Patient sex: F
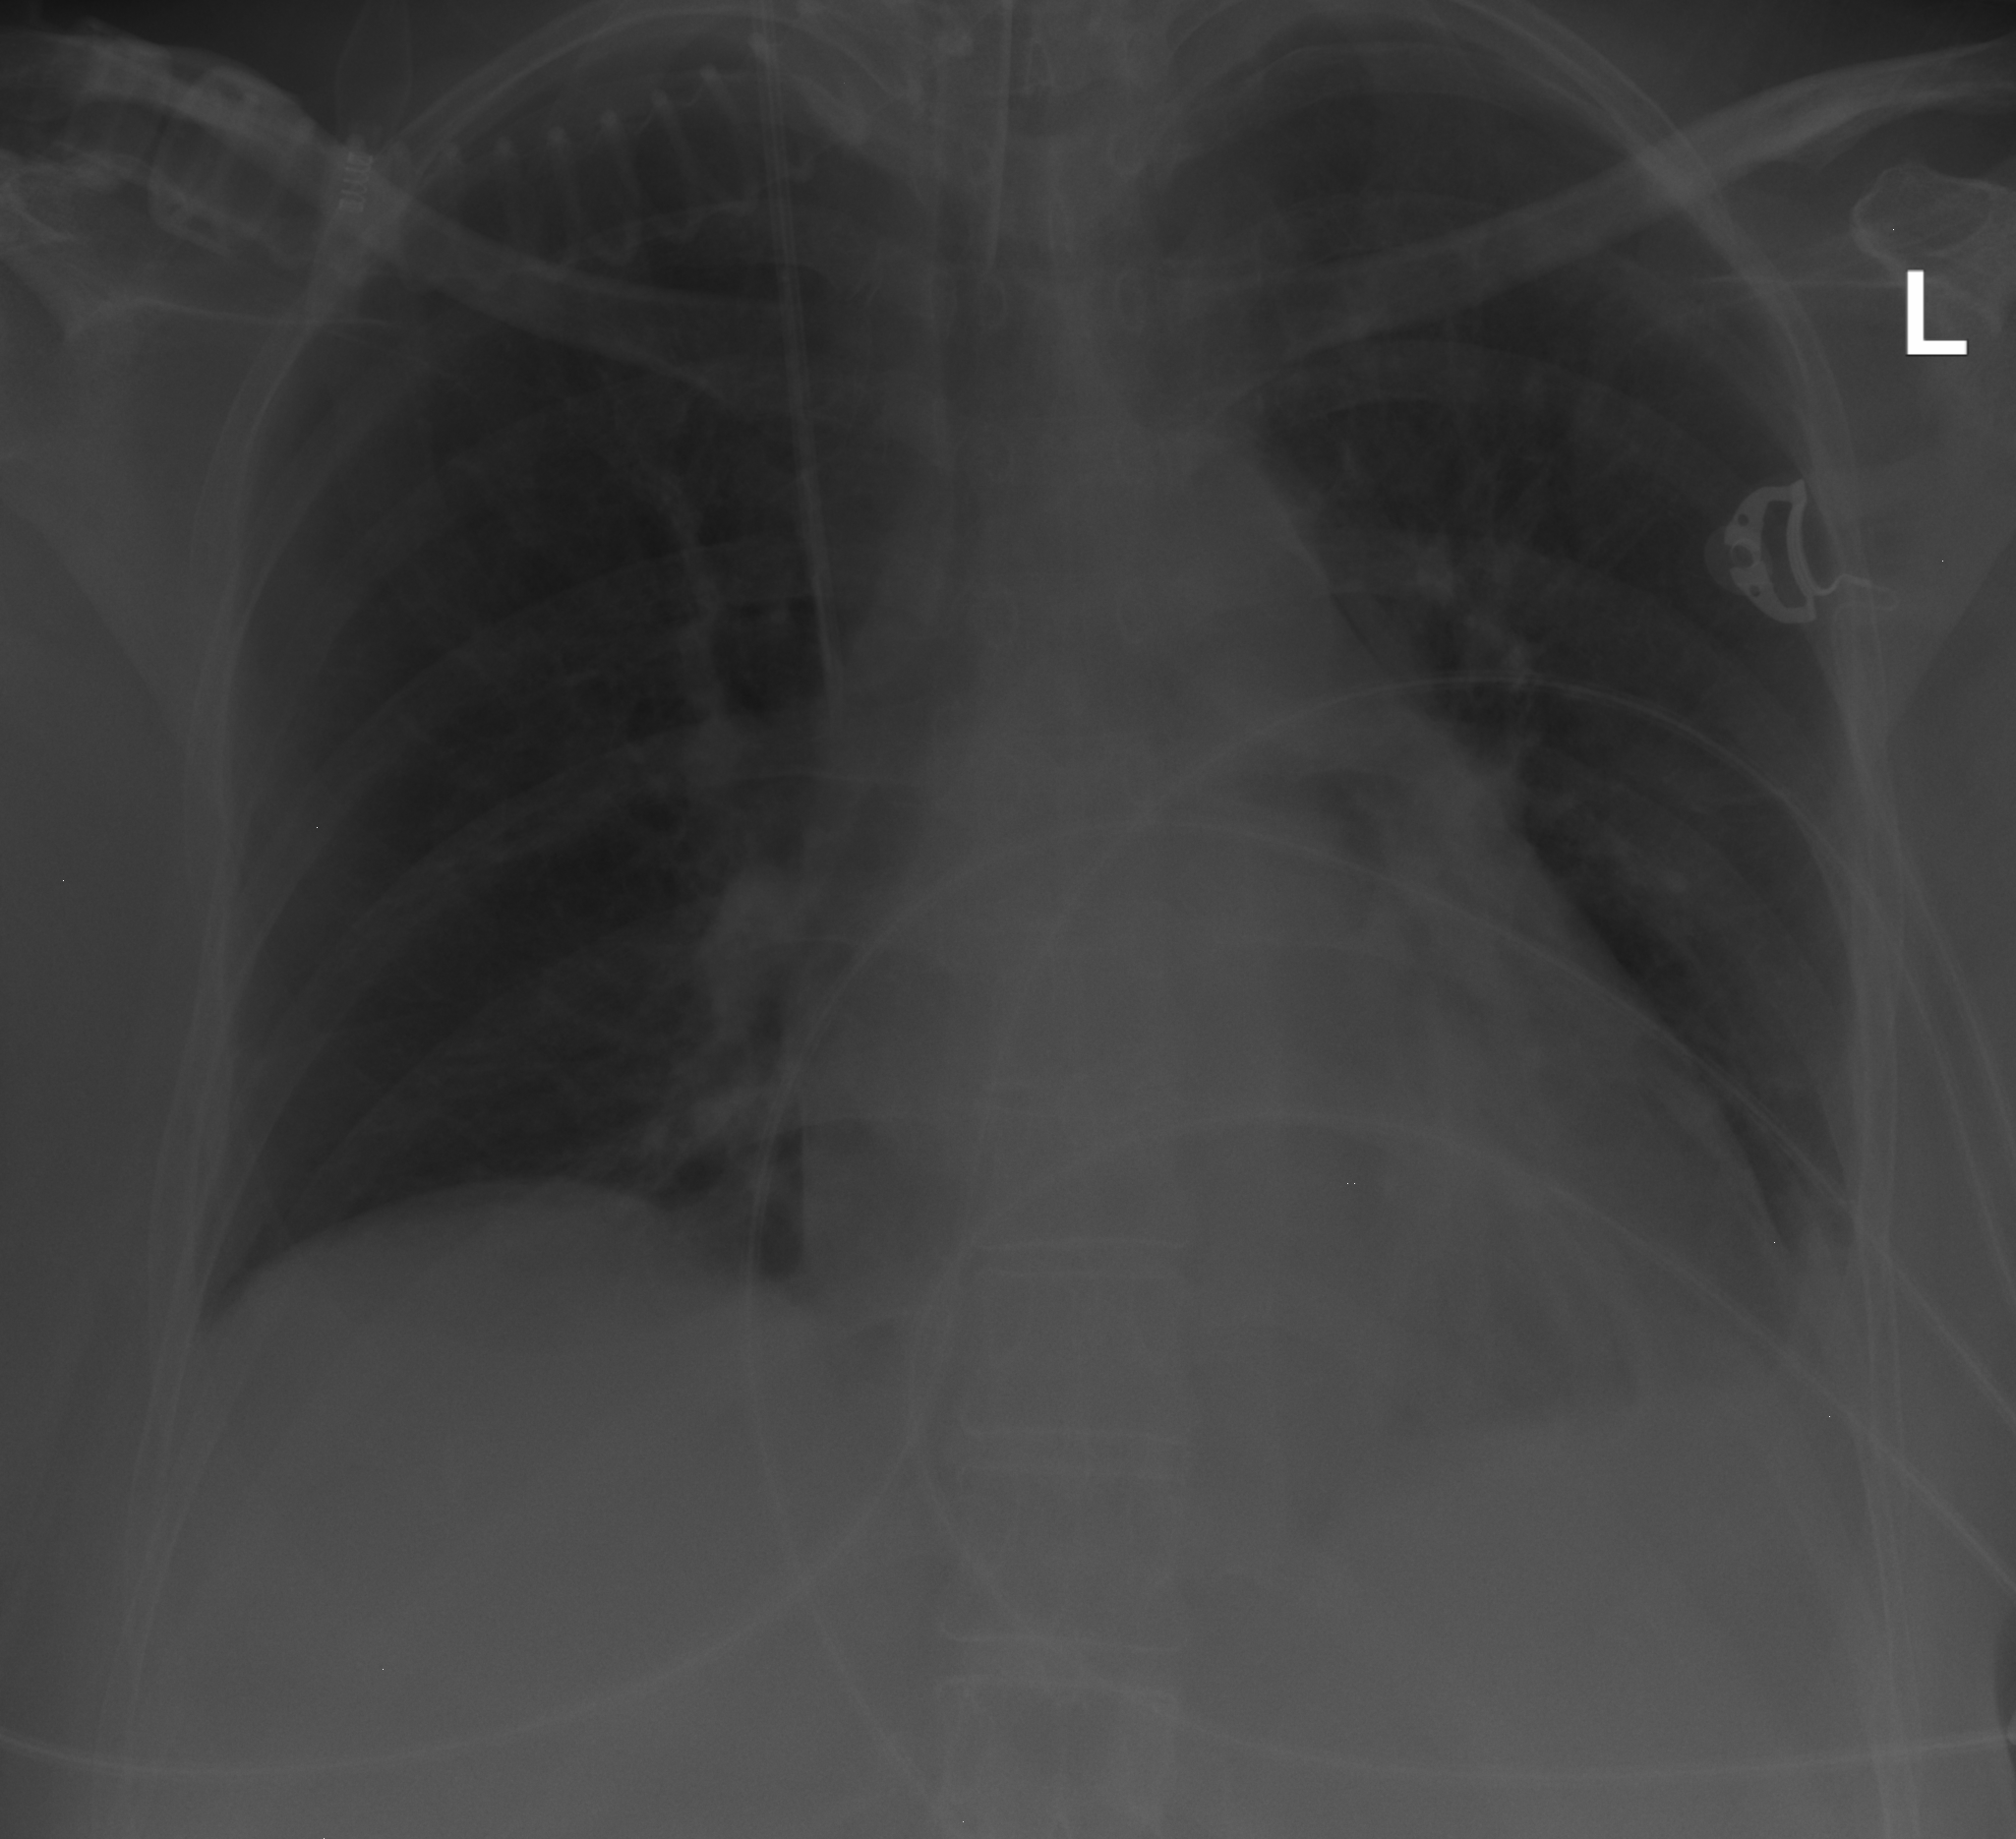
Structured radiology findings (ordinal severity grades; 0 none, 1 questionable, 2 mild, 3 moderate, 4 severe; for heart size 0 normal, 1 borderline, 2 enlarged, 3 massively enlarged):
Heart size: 2
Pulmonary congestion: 0
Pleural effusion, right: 0
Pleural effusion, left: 2
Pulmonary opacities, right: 0
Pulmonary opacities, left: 0
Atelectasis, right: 0
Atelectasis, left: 2